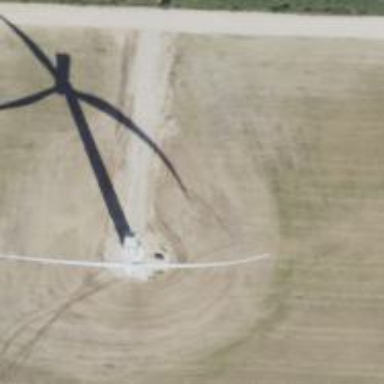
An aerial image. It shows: Wind generator of the horizontal axis type made by Vestas.